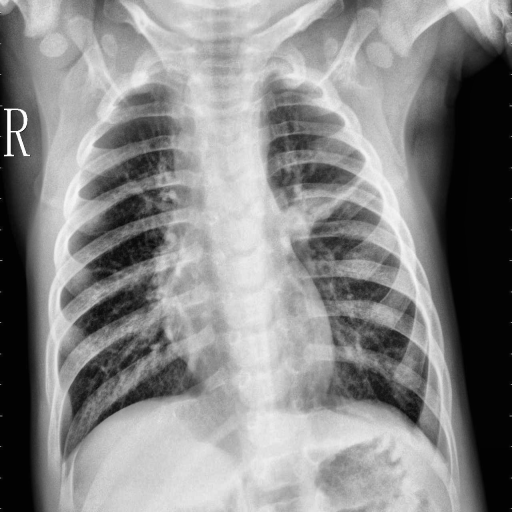
Finding: PNEUMONIA